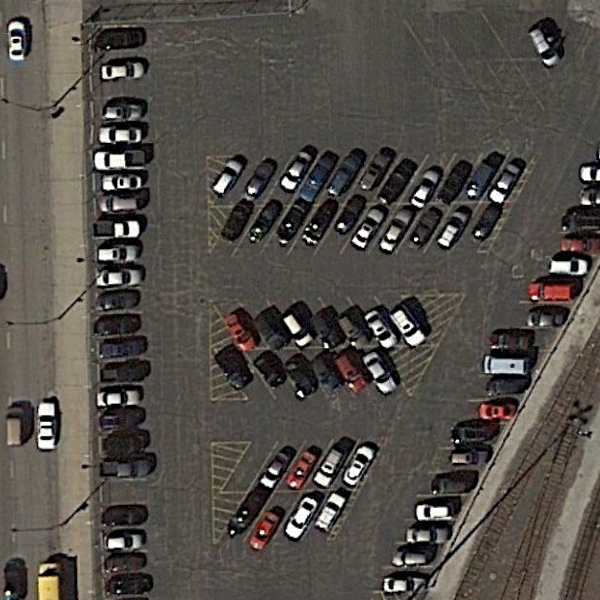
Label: Parking